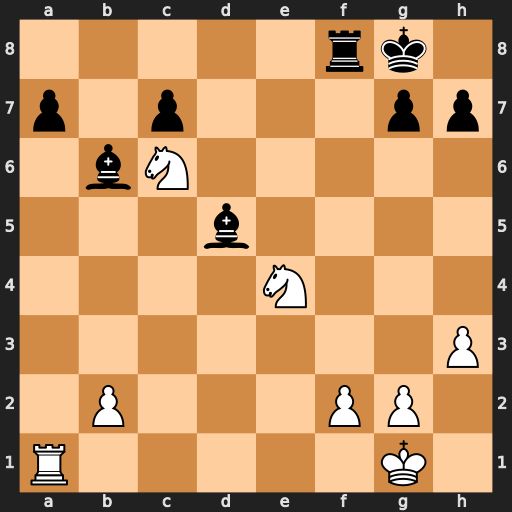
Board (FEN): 5rk1/p1p3pp/1bN5/3b4/4N3/7P/1P3PP1/R5K1
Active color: w
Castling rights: -
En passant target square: -
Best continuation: Ne7+ Kf7 Nxd5